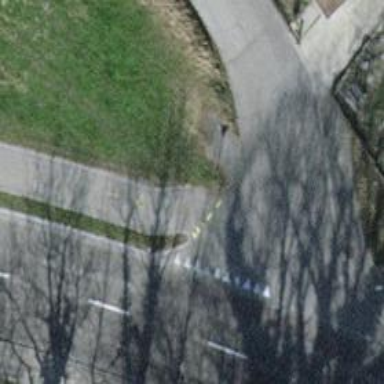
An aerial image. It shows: Asphalt sidewalk.